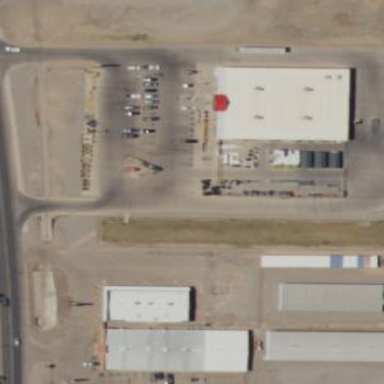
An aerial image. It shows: Retail area.